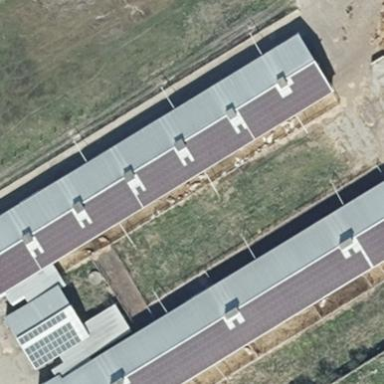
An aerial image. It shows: Farm building with gabled roof oriented along its structure.